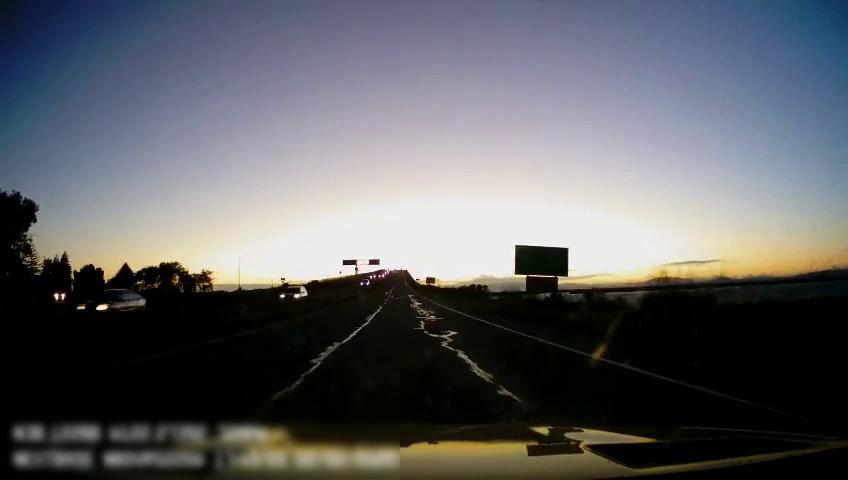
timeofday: Dusk/Dawn/Twilight
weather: Sunny
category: Drivable Space
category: Drivable Space
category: Vehicles | Car
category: Vehicles | SUV
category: Vehicles | Car
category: Lanes | Current Lane
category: Lanes | Current Lane
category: Lanes | Alternate Lane
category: Lanes | Alternate Lane
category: Traffic | Signs